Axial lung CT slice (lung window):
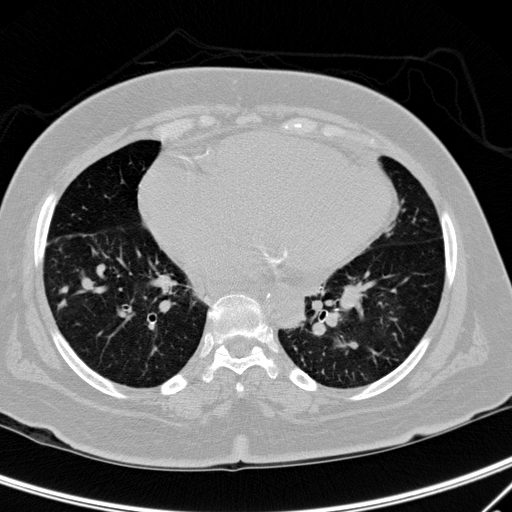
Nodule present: no